Question: When I load data using 'data-fixtures' to my 'mongoDB'
'''
private function loadAdminUser()
{
$userManager = $this->container->get('fos_user.user_manager');
// Create our user and set details
$user = $userManager->createUser();
$user->setUsername('username');
$user->setEmail('email@domain.com');
$user->setPlainPassword('password');
//$user->setPassword('3NCRYPT3D-V3R51ON');
$user->setEnabled(true);
$user->setRoles(array('ROLE_ADMIN'));
}
'''
or when I use console/terminal for it
'''
php app/console fos:user:create adminuser --super-admin
'''
Everyhing is ok (no errors while updating).
But when I try to get that data from mongo it only returns me 4 columns:

while in 'FOSUserBudnle' there is about 15(?) default columns... What's wrong?
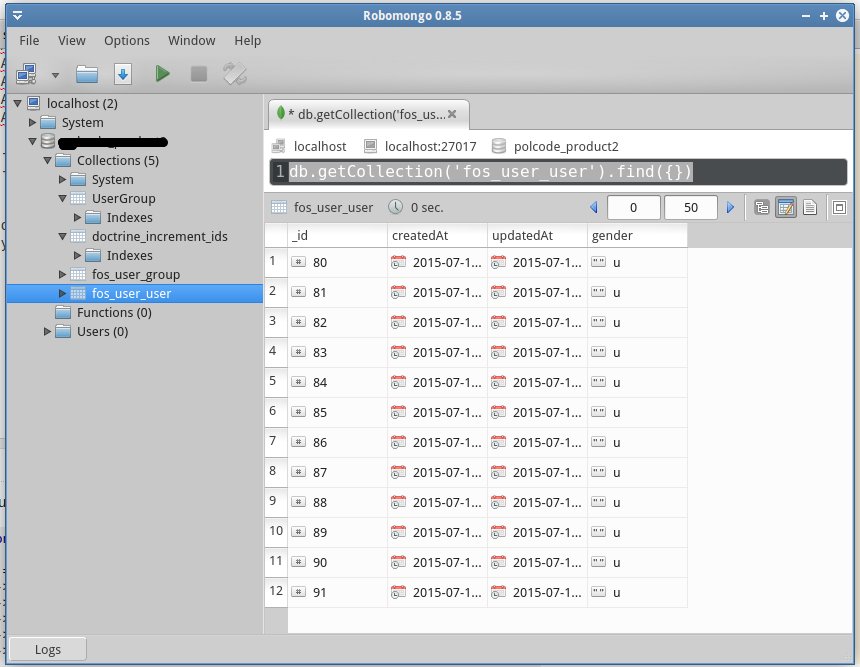
Answer: I've done it. The problem was because Sonata was extending from 'use Sonata\UserBundle\Document\BaseUser as BaseUser' not from 'use FOS\UserBundle\Document\User as BaseUser'. I have changed it in 'Application\Sonata\UserBundle\Document' and now it is ok